Brain MRI, modality: hrT2
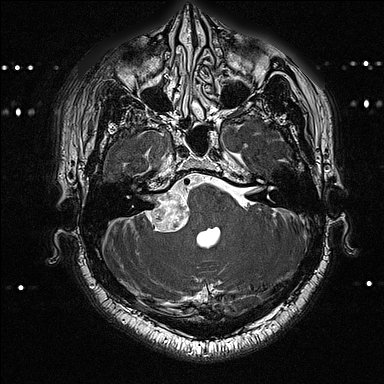